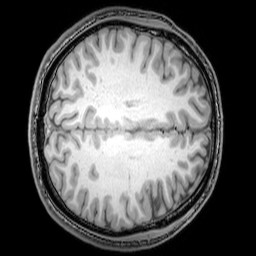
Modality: T1w
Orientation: axial
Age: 24
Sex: male
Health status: healthy
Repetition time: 0.081 s
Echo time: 0.037 s